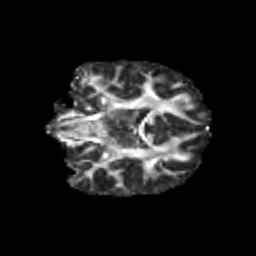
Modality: FA
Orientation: coronal
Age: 13
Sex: female
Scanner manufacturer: siemens
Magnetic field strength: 3 T
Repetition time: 3.8 s
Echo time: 0.07 s